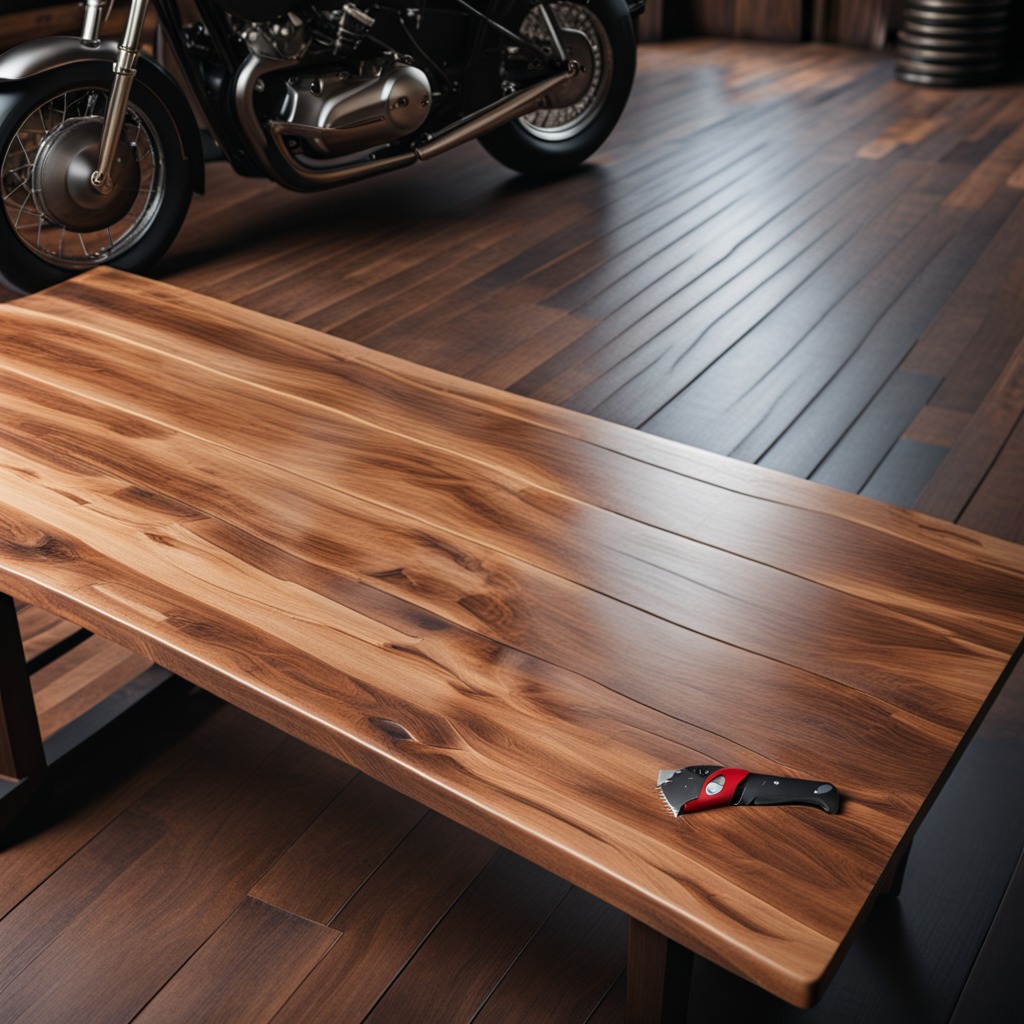
A utility knife is lying on the oil-spilled wooden table in a vintage motorcycle garage.